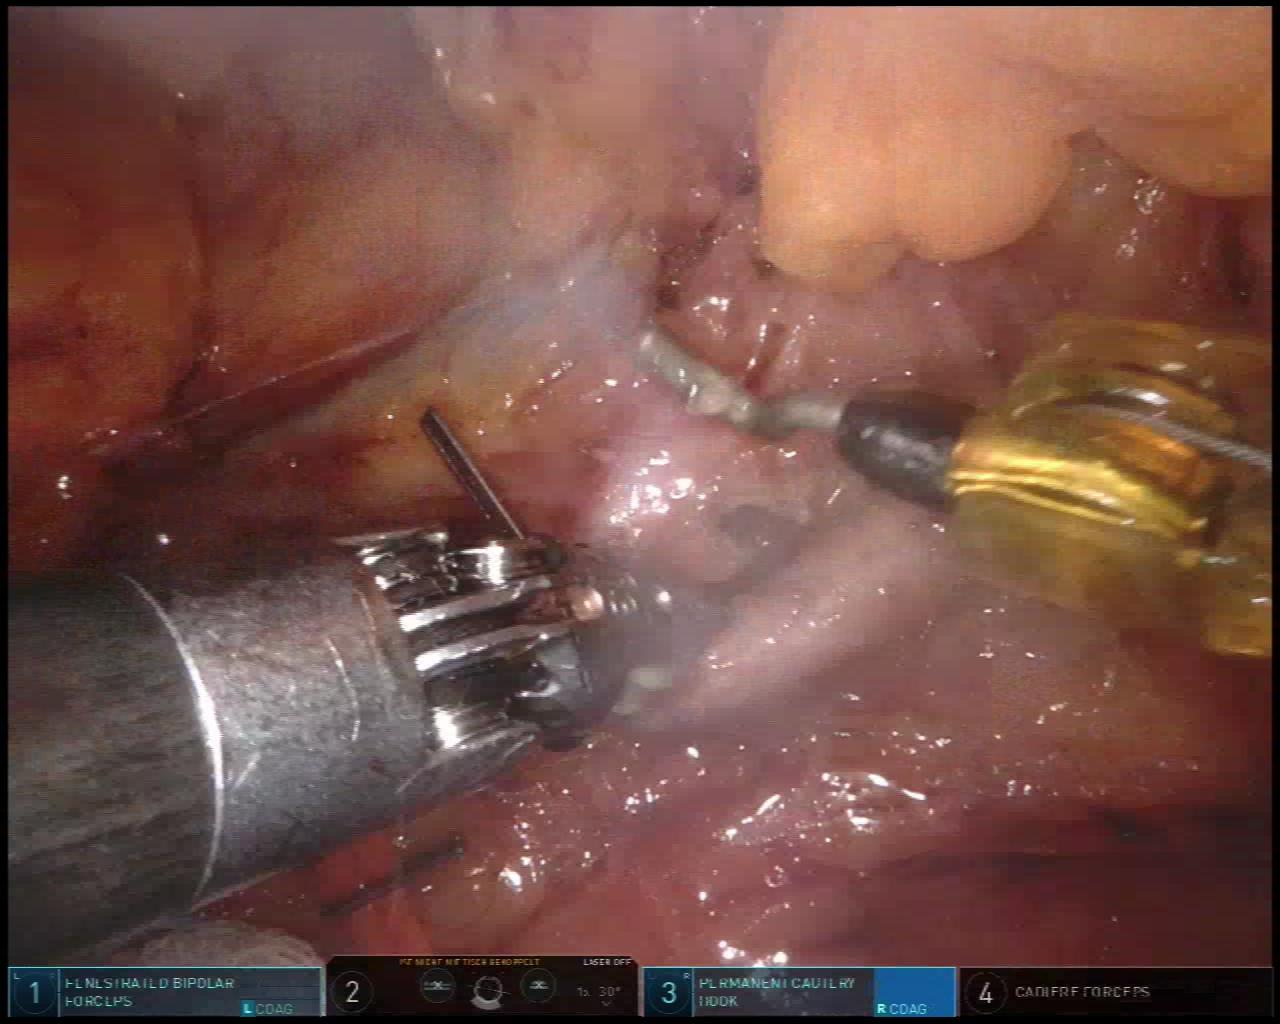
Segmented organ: intestinal_veins
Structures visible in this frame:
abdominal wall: no
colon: no
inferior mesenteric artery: yes
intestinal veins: yes
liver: no
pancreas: no
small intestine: no
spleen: no
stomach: no
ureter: no
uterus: no
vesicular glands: no